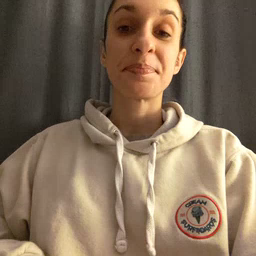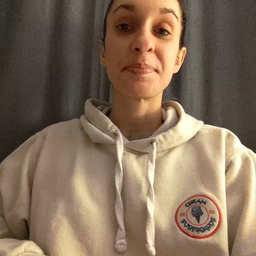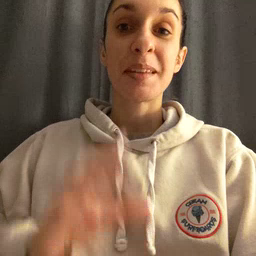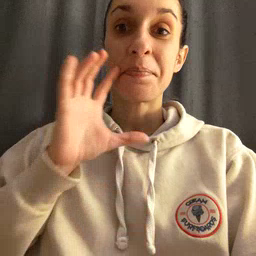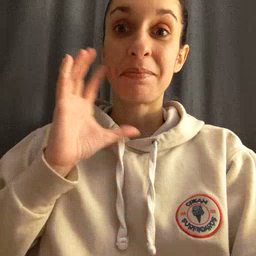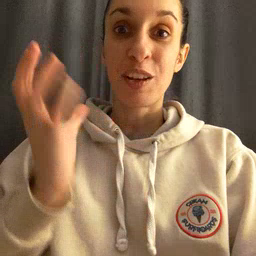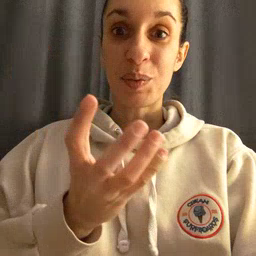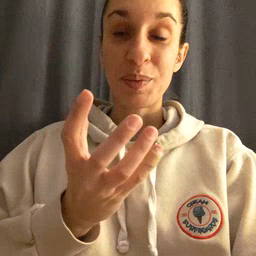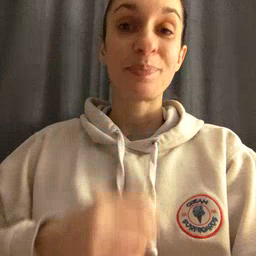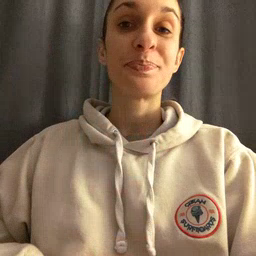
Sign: balloon